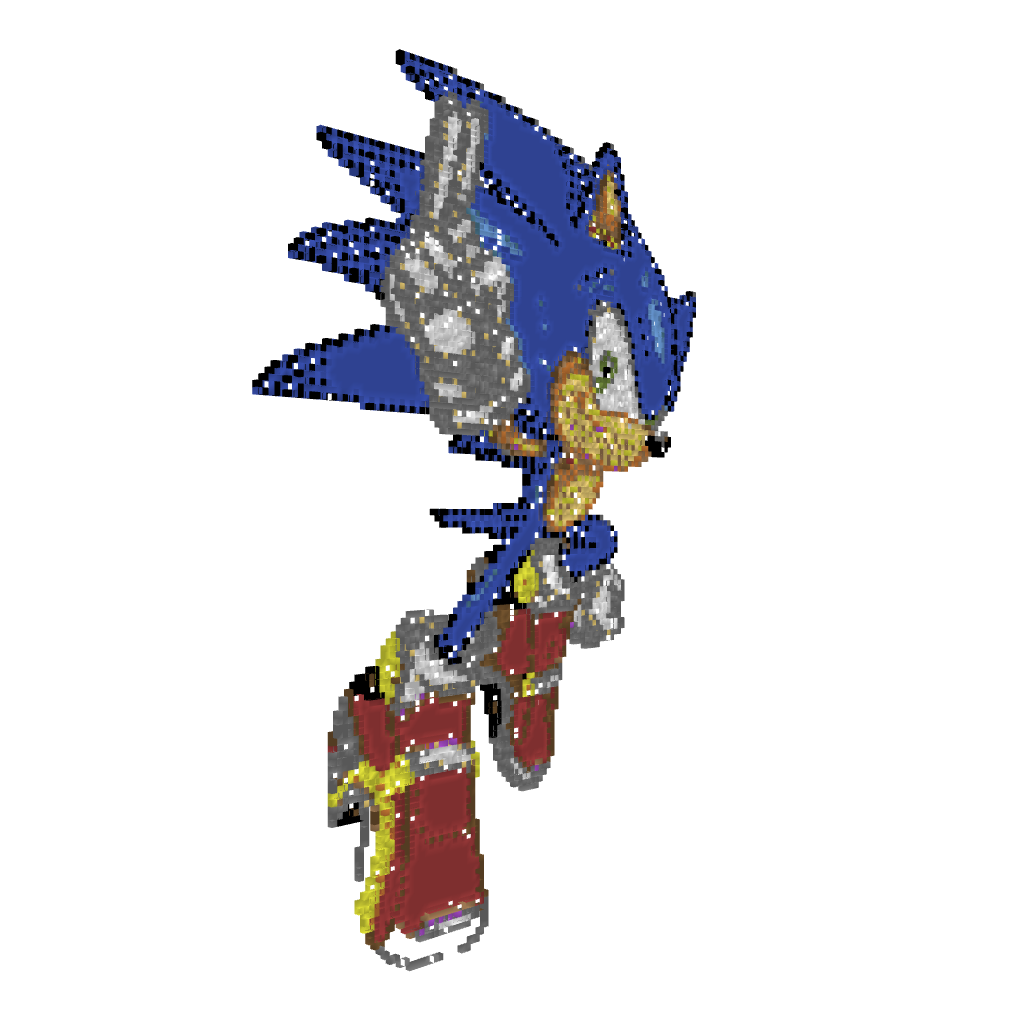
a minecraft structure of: Sonic SAB2 high quality